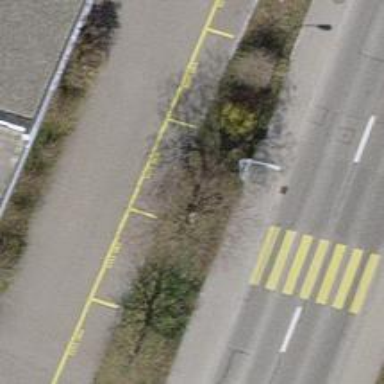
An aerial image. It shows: Asphalt sidewalk.